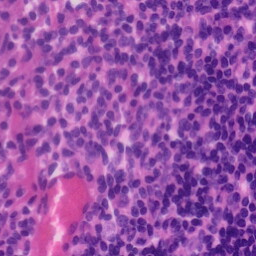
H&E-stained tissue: Tonsil